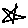
Label: star